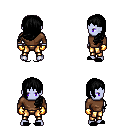
a pixel art fantasy rpg character, male body template, dark elf, purple skin, brown long-sleeve shirt, gold greaves, black left-swept hairstyle, gold gloves, black slippers, four views (front, back, left, right), 2x2 character sprite sheet, small pixel art, hard edges, no anti-aliasing